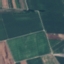
Land use / land cover class: AnnualCrop